Question: I'm creating a web app for the iPhone, and I've made a splash screen for it. I'd like to have an animated loading symbol (like this one  on the bottom of the splash screen. I made an animated gif with it, but the web app only shows the first image in the gif. How can I have an animated splash screen?
Thanks!
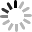
Answer: The real splash can be only a static PNG image, however what you can do is defer all loading of heavy resources for later and in the beginning load only a view that has the same image as the splash but with a spinning wheel in the bottom of the view.
Then you can start loading the rest of the application while this view is animating and informing the user of the progress.